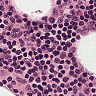
Metastatic tissue present: no